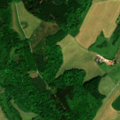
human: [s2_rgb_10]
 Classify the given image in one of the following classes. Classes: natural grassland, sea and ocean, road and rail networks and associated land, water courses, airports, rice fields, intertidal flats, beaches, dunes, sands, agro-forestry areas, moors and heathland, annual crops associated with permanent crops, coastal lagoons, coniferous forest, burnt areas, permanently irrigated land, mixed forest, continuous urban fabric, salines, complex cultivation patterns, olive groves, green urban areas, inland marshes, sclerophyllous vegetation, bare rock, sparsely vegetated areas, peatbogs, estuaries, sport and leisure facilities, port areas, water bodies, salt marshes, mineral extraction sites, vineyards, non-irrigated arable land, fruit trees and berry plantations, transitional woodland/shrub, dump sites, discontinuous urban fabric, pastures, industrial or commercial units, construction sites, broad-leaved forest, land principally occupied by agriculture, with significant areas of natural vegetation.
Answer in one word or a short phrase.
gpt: pastures, complex cultivation patterns, broad-leaved forest, mixed forest